The trace is the raw vibration amplitude of a rotating bearing as a function of time. Determine the bearing's health state. Answer with exactly one of: normal, inner_race, outer_race, ball.
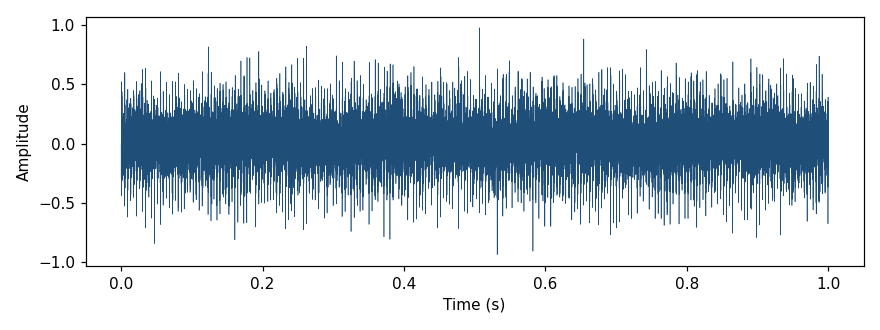
Answer: outer_race